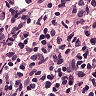
Metastatic tissue present: no